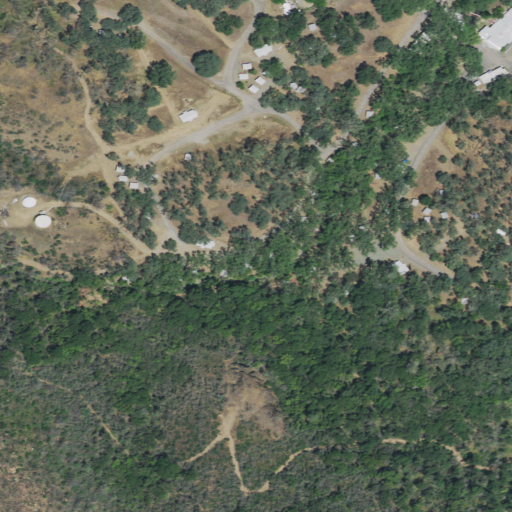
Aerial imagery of valley in California named Daglia Canyon containing shrub, mixed forest, grassland, evergreen forest, open development, medium intensity development, low intensity development, and high intensity development